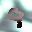
Label: 9